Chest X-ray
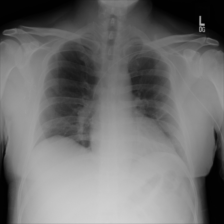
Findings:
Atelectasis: negative
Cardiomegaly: negative
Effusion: negative
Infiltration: negative
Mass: negative
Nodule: negative
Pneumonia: negative
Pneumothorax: negative
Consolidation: negative
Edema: negative
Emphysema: negative
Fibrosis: negative
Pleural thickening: negative
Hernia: negative